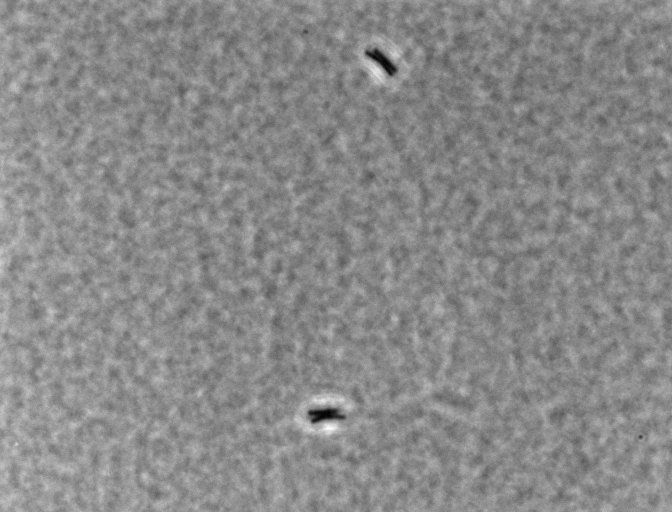
Bacillus coagulans